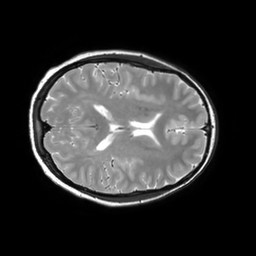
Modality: T2w
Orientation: axial
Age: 23
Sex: female
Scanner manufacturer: philips
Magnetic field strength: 3 T
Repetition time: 3 s
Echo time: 0.08 s